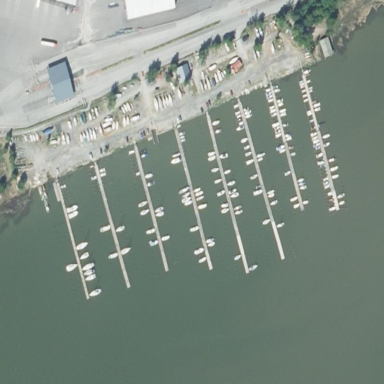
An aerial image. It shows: Marina area for leisure land.